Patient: sex M, age 69
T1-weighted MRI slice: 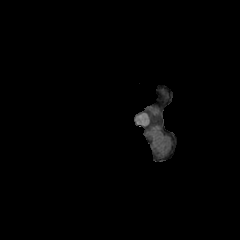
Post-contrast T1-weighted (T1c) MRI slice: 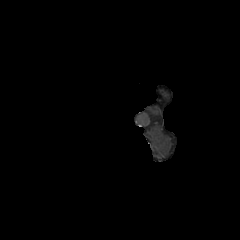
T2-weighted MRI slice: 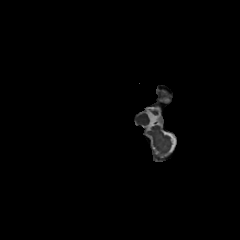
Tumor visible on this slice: no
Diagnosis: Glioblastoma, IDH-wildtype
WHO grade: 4